Question: I currently am using a Laravel View with the following HTML that displays data onto a table using the '<td>' tag.
'''
@if($unrostered)
<table class="table table-hover table-striped">
<thead>
<tr>
<th>#</th>
<th>Name</th>
</tr>
</thead>
<tbody>
<?php $index = 1; ?>
@foreach($unrostered as $name => $profile)
<tr>
<td>
<?= $index; $index++; ?>
</td>
<td>
<a
href="{{ $profile }}">{{ $name }}
</a>
</td>
</tr>
@endforeach
</tbody>
</table>
@endif
'''
I am currently just using one associative list called '$unrostered' which contains the key and value called 'name' and 'profile'. This shows two columns of data, like this:

As you can see, the 'name' variable is the name of the person, and the 'profile' is a URL that links to their profile.
My HTML skills aren't good. I want to pass in multiple lists [of the same length] into my HTML table, so each list occupies their own column.
I tried juggling the row and data tags, however, all I was able to achieve were that all the data points occupied only one row instead of columns.
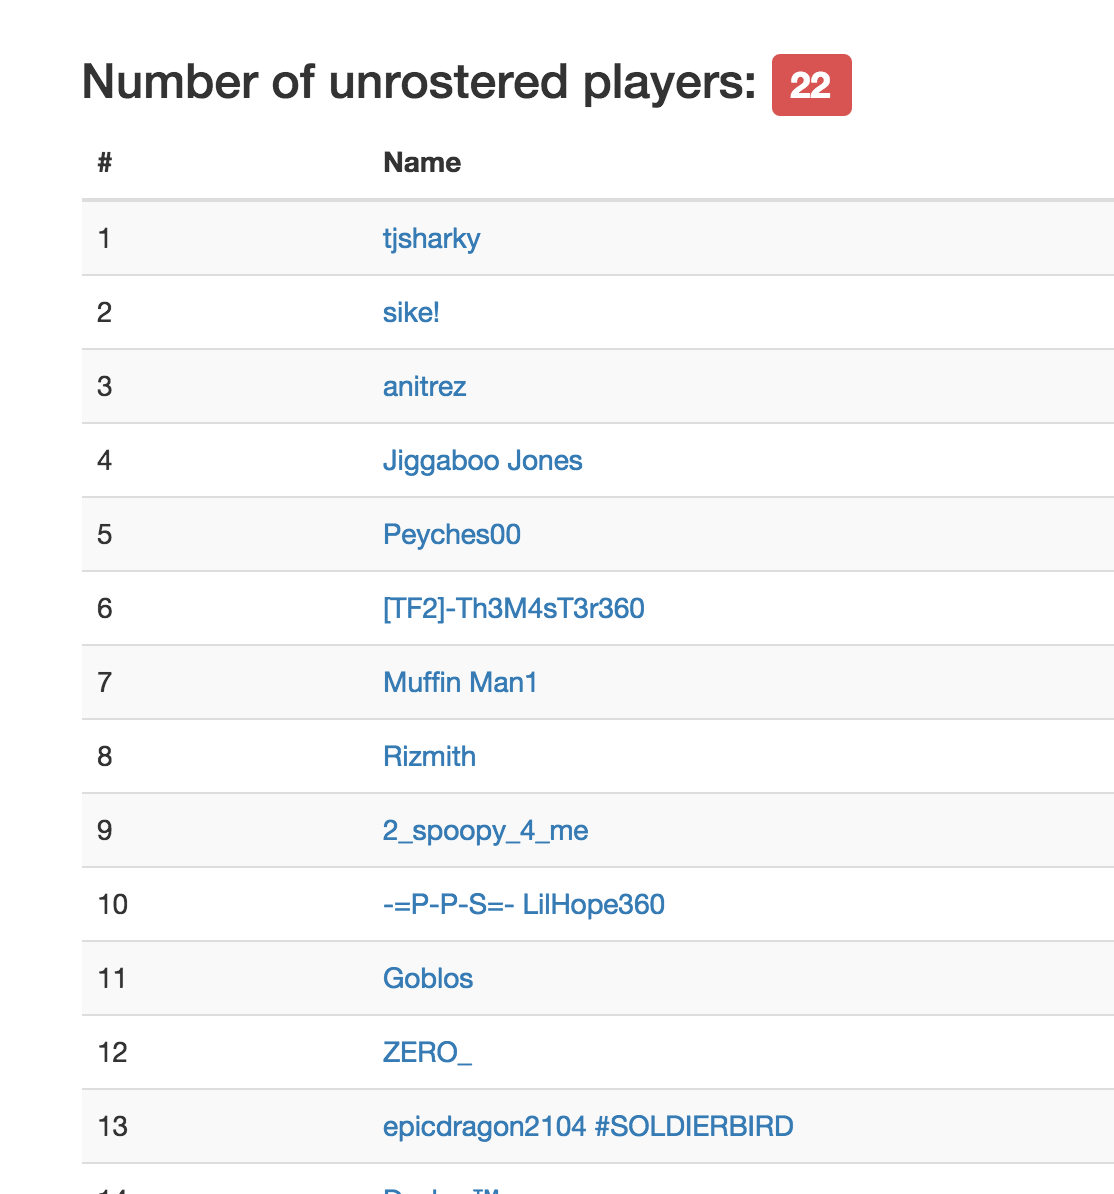
Answer: Assume the name of your other lists are '$list1, $list2, ...' and they have the same format as your '$unrostered'. Then your 'foreach' code should be changed to:
'''
<?php $index = 1; ?>
@foreach($unrostered as $name => $profile)
<tr>
<td>
<?= $index; $index++; ?>
</td>
<td>
<a
href="{{ $profile }}">{{ $name }}
</a>
</td>
<td>
<a
href="{{ $list1[$name] }}">{{ $name }}
</a>
</td>
<td>
<a
href="{{ $list2[$name] }}">{{ $name }}
</a>
</td>
</tr>
@endforeach
'''